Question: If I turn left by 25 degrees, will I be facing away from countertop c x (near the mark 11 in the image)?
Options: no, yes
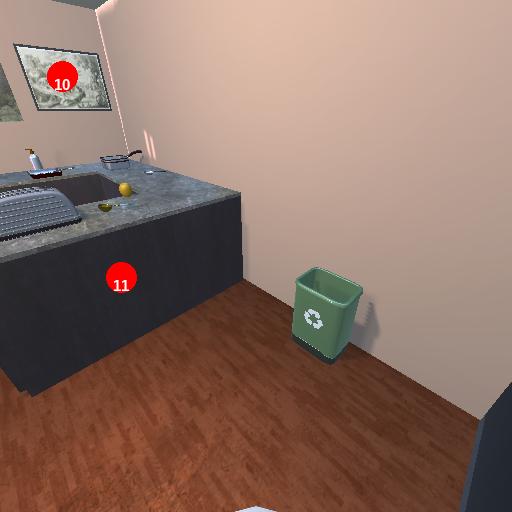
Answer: no